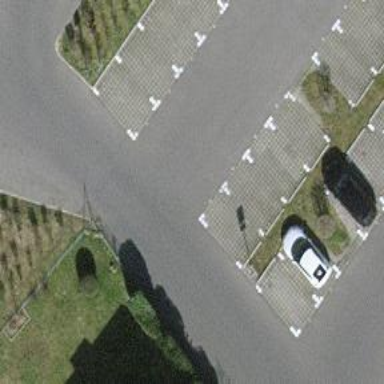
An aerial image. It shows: Parking aisle designated as service road.